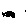
Label: car